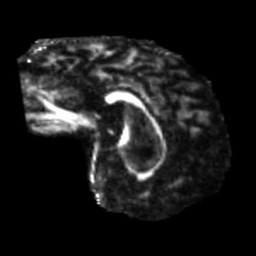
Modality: FA
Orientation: sagittal
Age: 56
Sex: male
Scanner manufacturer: siemens
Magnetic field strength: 3 T
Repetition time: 5.25 s
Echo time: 0.08 s